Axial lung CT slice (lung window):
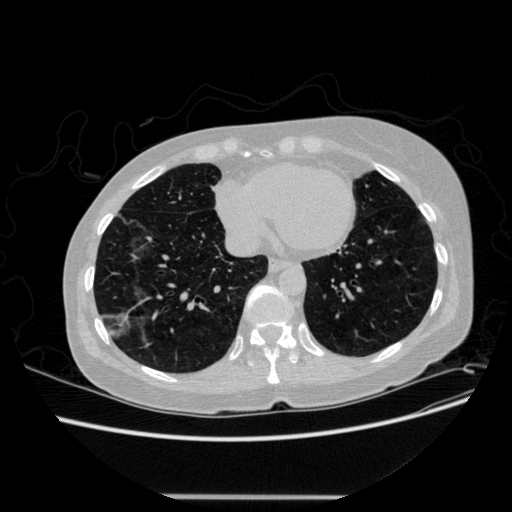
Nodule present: no